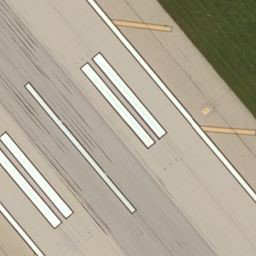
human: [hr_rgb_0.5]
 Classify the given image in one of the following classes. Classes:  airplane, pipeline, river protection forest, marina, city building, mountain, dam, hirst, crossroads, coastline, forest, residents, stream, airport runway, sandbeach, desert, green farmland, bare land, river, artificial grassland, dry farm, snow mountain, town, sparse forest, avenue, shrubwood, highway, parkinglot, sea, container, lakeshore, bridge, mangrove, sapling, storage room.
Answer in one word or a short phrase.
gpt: airport runway